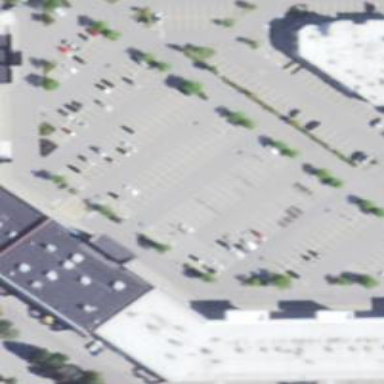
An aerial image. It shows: Retail building.